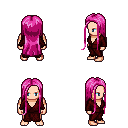
a pixel art fantasy rpg character, male body template, human, light skin, red robe, teal pants, pink extra-long hairstyle, four views (front, back, left, right), 2x2 character sprite sheet, small pixel art, hard edges, no anti-aliasing